一年级 · 组合几何学

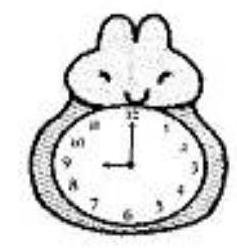
A. 12 时
B. 9 时
C. 3 时
答案: B